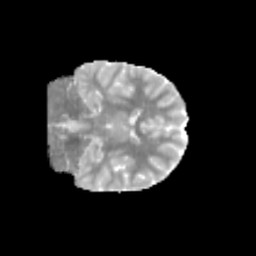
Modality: MD
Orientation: coronal
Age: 11
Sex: male
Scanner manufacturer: siemens
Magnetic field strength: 3 T
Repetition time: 3.8 s
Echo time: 0.07 s